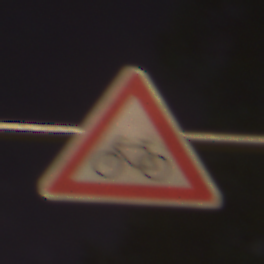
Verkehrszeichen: RadverkehrRechts
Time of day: Night
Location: Outdoor (Suburban)
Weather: PartlyCloudy
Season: NotSpecified
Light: Artificial